Brain MRI, modality: ceT1
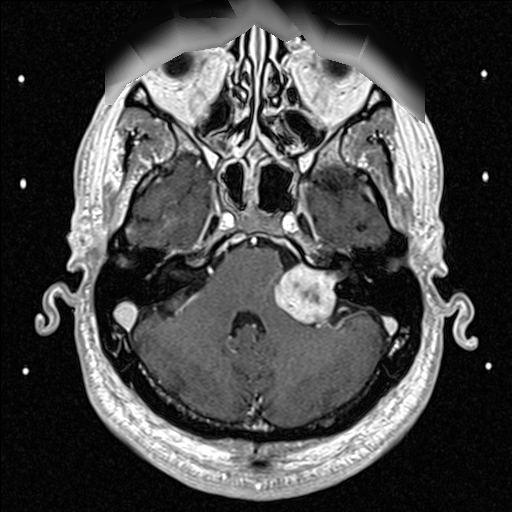